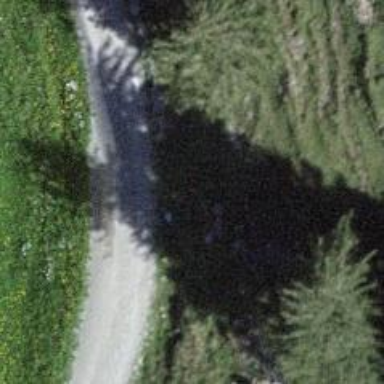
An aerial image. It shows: Evergreen tree with needle-leaved leaves.